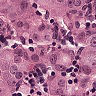
Metastatic tissue present: yes